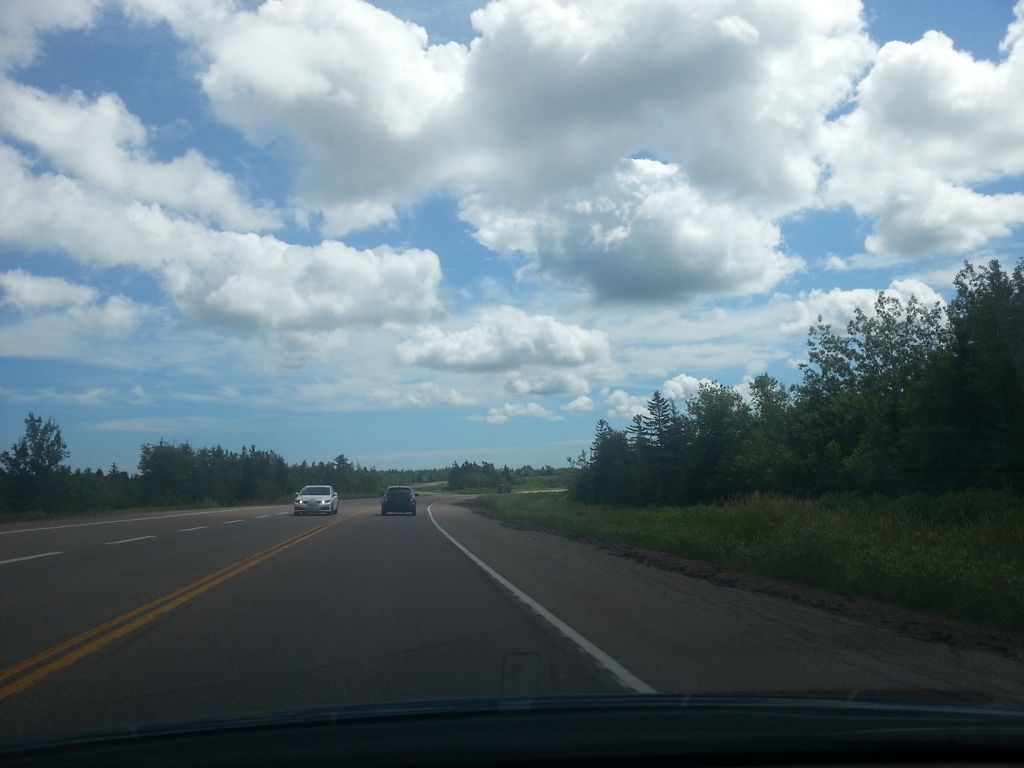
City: charlottetown